Question: Basically, I created an Activity inside a dialog, everthing is seems working perfectly but the problem is the title bar of a dialog is still there. Is there anyway to hide it?
And also this is the tutorial, here is the <URL>. It is exactly what I am trying to accomplish except witout title bar.
Note: THIS IS NOT JUST AN ALERTDIALOG OR DIALOG, THIS IS AN ACTIVITY INSIDE A DIALOG which only became looks like a dialog by pasting the code below.
'''
<activity android:label="My Dialog (activity)" android:name=".MyActivity" android:theme="@android:style/Theme.Dialog"></activity>
'''

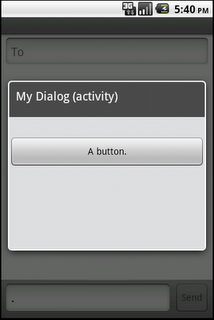
Answer: You can remove the title bar programatically.
Add this line to your Activity onCreate() method.
'''
requestWindowFeature(Window.FEATURE_NO_TITLE);
'''
Create a custom style that extend Theme.Dialog:
'<resources>'
'''
<style name="NoTitleDialog" parent="android:Theme.Dialog">
<item name="android:windowNoTitle">true</item>
</style>'
'''
'</resources>'
Then reference this theme in your activity android:theme attribute. :)